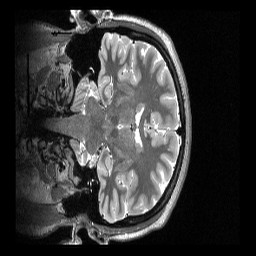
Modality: T2w
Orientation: coronal
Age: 26
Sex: female
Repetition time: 3.2 s
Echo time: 0.563 s